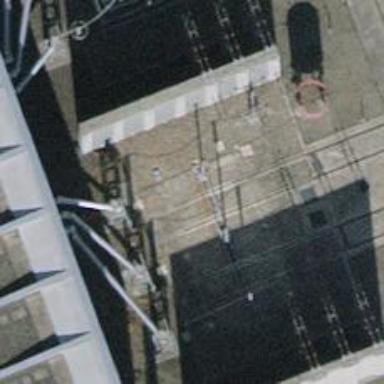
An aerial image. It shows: Transformer.